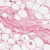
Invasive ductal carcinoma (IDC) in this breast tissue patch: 0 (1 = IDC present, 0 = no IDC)